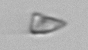
Label: detritus_transparent